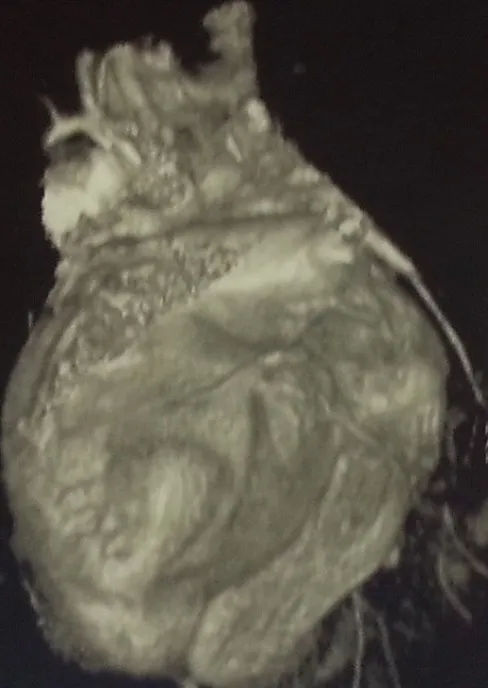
Pericardial lesion next to right cavities.
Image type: radiology (ct)